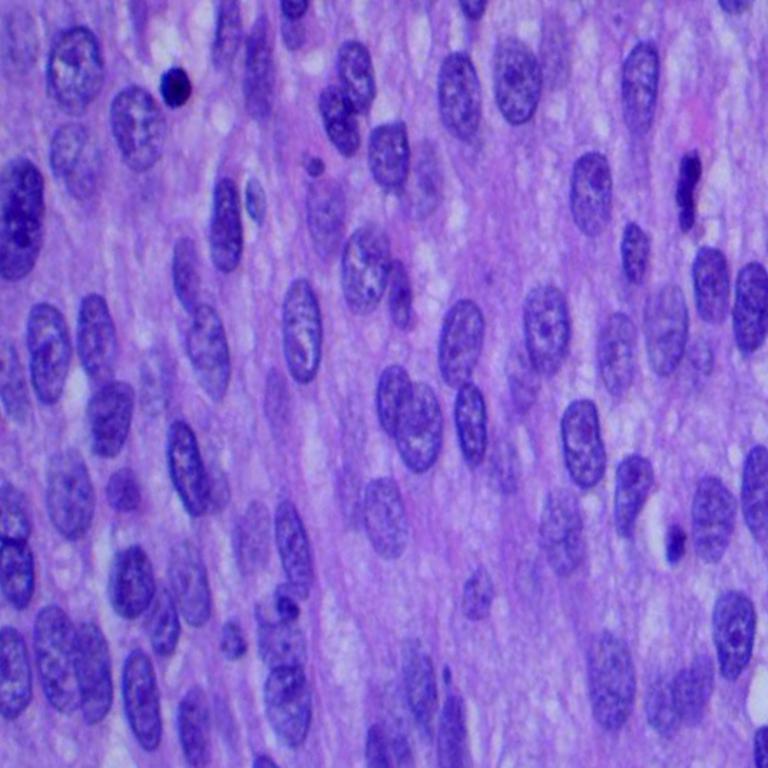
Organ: lung
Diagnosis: squamous carcinomas